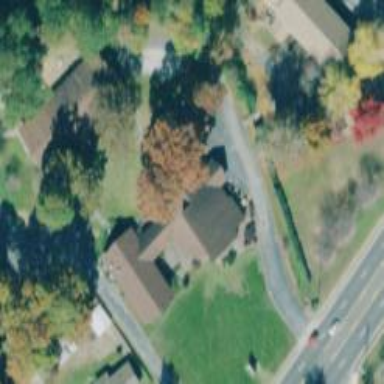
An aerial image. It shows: Beautiful church building.